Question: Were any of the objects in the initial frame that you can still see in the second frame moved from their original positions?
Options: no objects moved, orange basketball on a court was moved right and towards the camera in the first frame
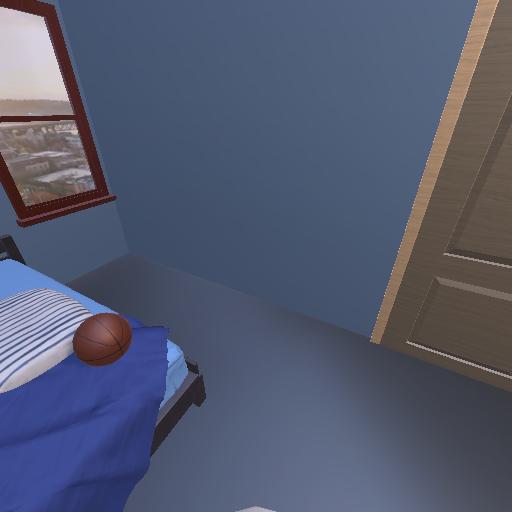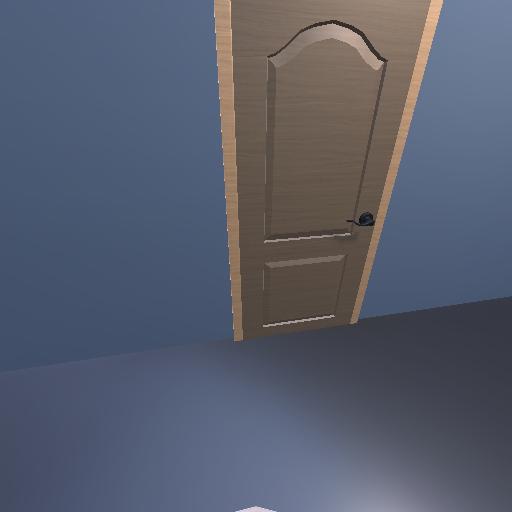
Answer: no objects moved